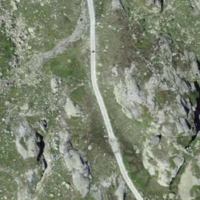
EUNIS habitat code: 31
Species observed at this site:
Kalmia procumbens